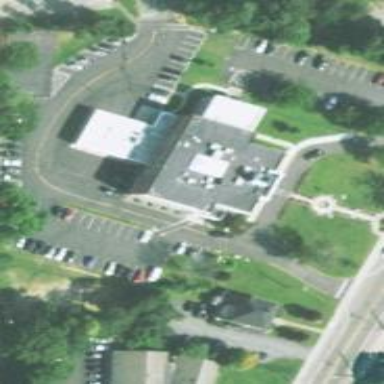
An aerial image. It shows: Building.